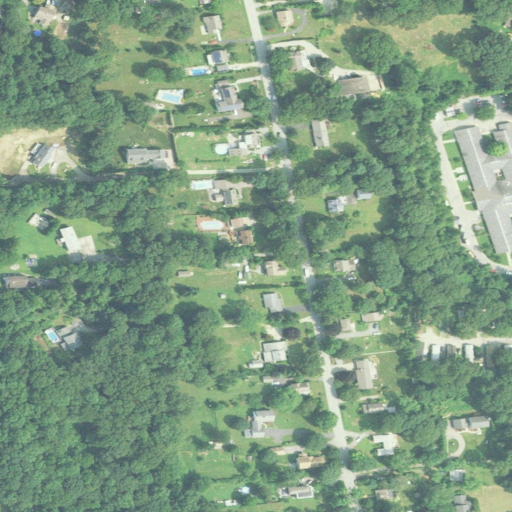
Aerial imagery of mountain in Connecticut named Pequot Hill containing low intensity development, open development, medium intensity development, deciduous forest, mixed forest, barren land, high intensity development, and shrub